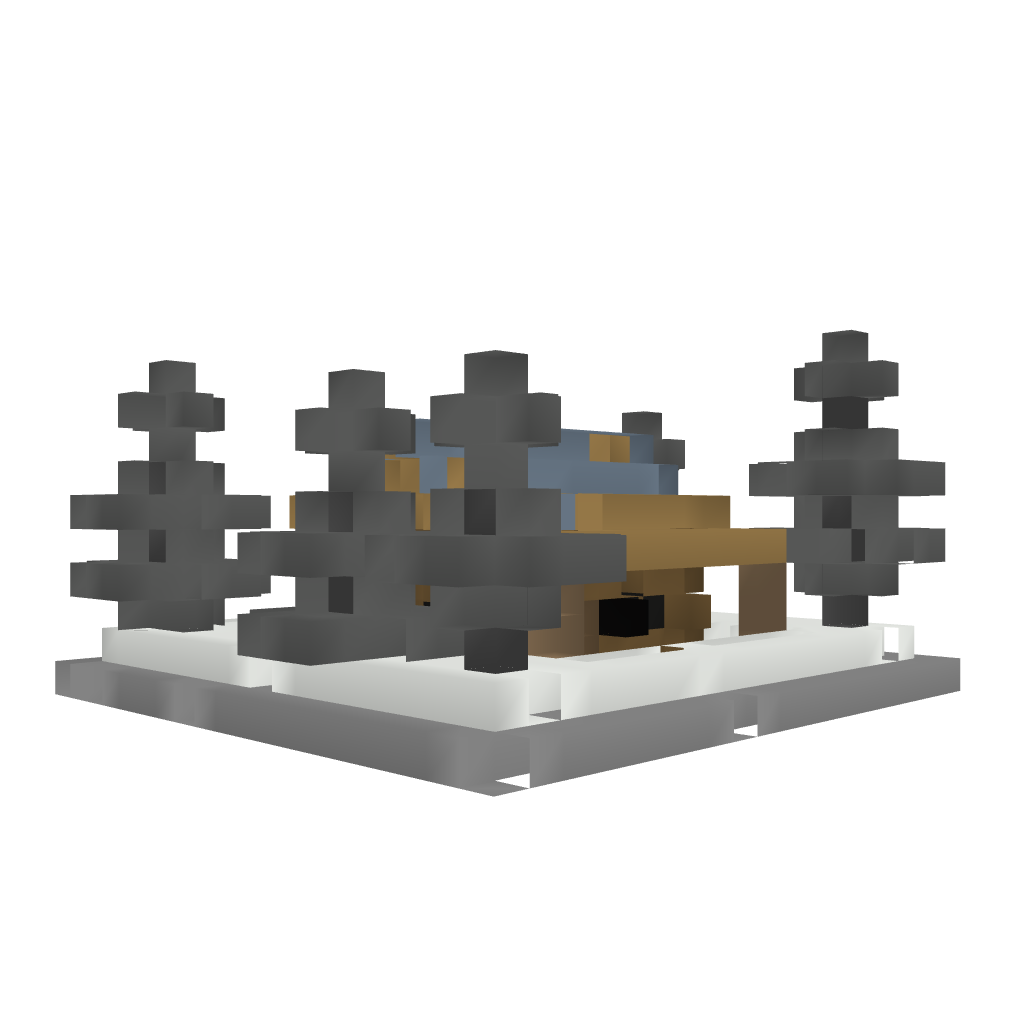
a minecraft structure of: Taiga Hut